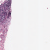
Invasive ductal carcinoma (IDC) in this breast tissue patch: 0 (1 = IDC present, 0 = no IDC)